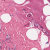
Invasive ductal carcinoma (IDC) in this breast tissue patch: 0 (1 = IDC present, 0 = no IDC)